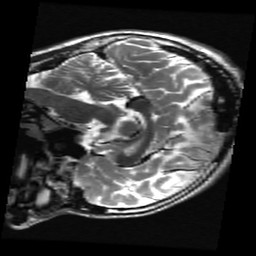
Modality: T2w
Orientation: sagittal
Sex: male
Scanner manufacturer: ge
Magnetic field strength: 3 T
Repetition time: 5 s
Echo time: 0.1017 s